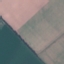
Label: AnnualCrop